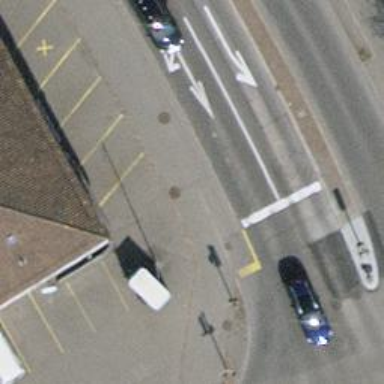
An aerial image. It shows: Asphalt path that serves as sidewalk.